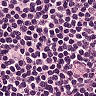
Metastatic tissue present: no